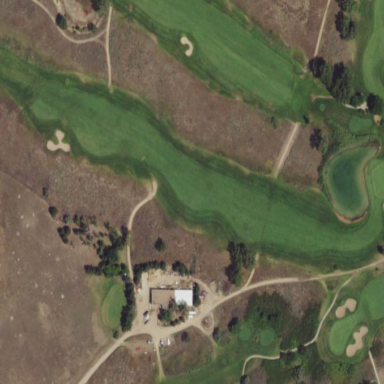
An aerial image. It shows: Golf rough area.